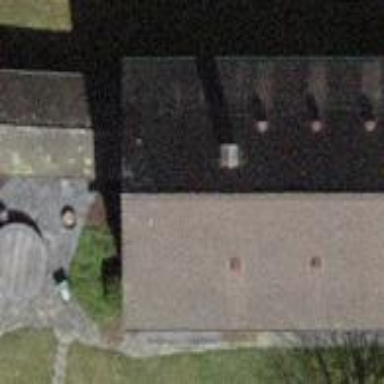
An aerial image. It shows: Detached building.